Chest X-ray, AP view. Patient: 51 years old, sex M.
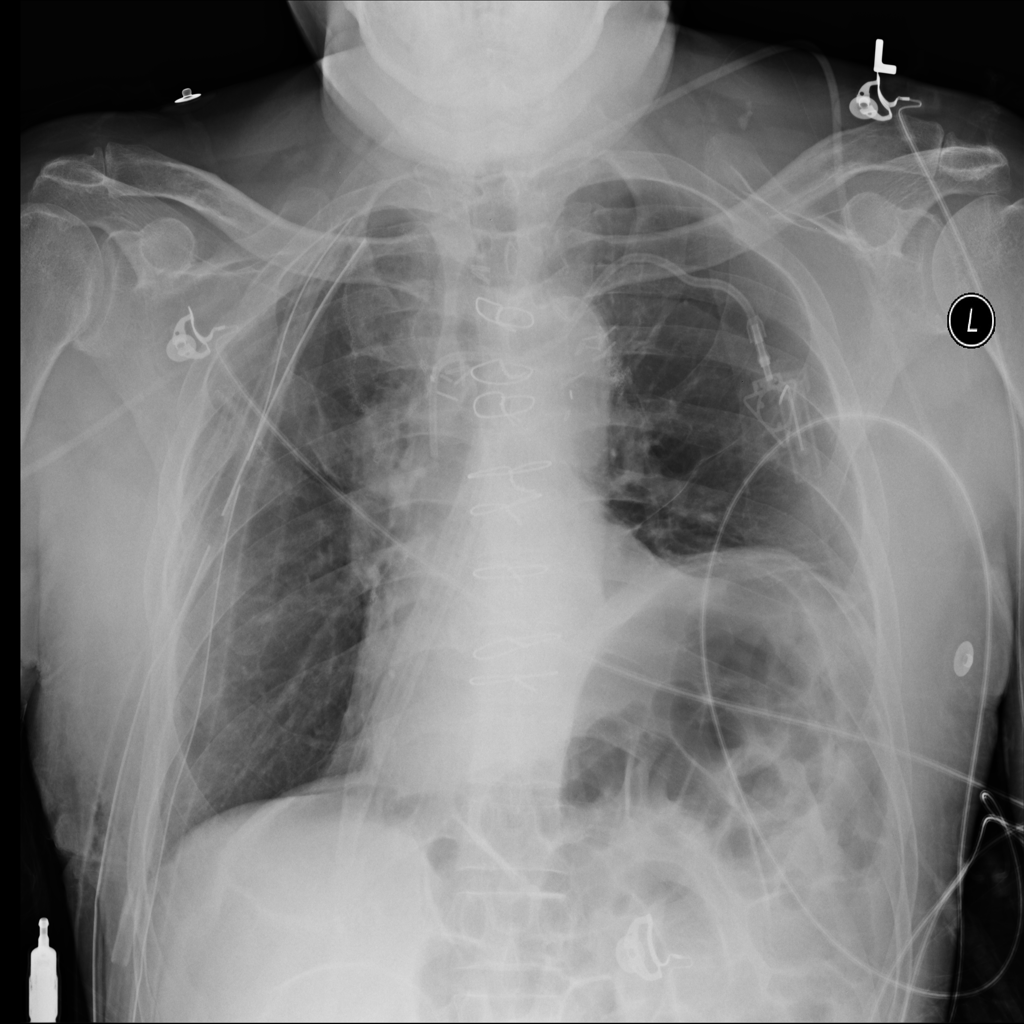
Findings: Pneumothorax